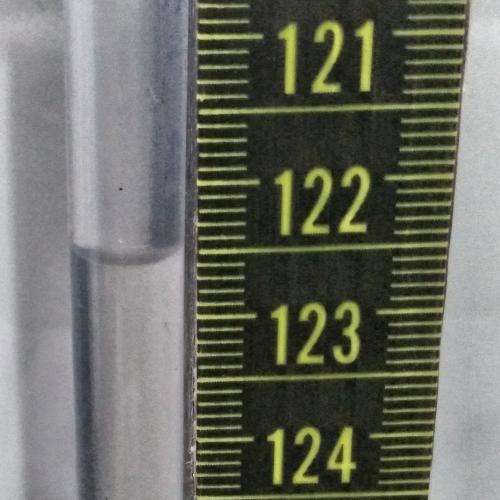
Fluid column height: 122.5 cm